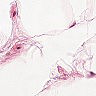
Metastatic tissue present: no